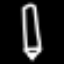
Label: pencil